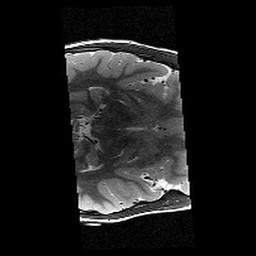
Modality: T2w
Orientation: axial
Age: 9
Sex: female
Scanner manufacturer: siemens
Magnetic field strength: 3 T
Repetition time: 9.23 s
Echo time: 0.067 s